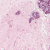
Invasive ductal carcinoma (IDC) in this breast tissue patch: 0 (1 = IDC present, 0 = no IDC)